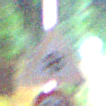
Verkehrszeichen: SchneeOderEisglaette
Zusatzzeichen unten: Geschwindigkeit30
Umgebung: Outdoor, Suburban
Tageszeit: Night
Wetter: PartlyCloudy
Licht: Artificial
Jahreszeit: NotSpecified
Kontrast: HighContrast